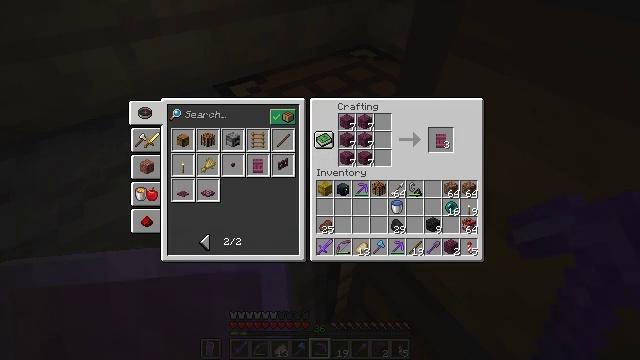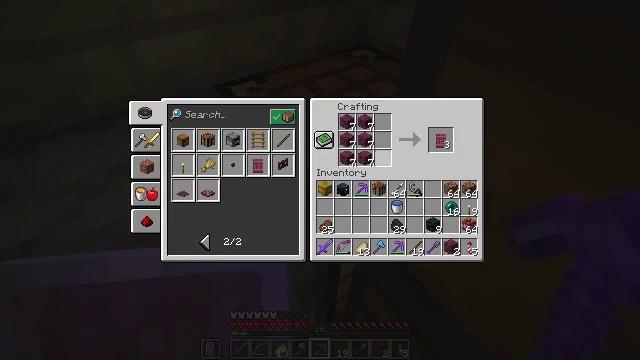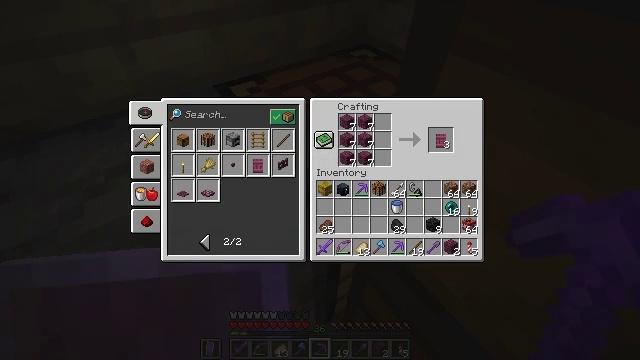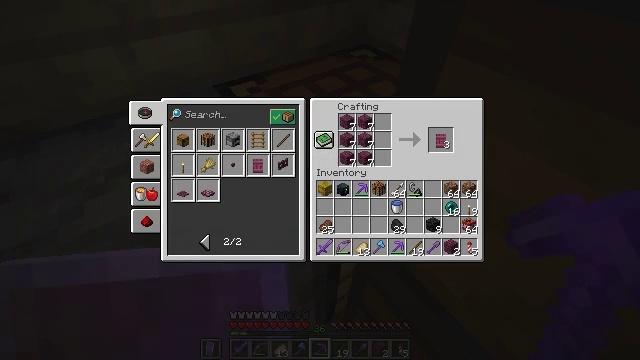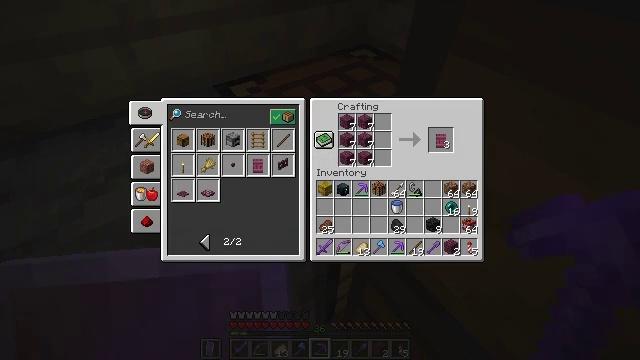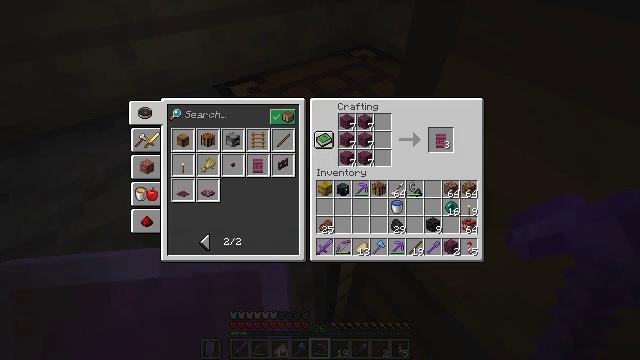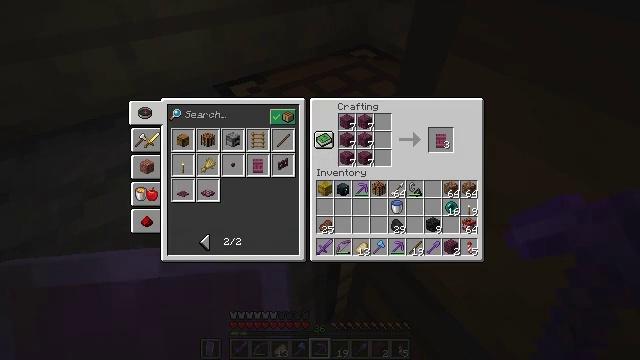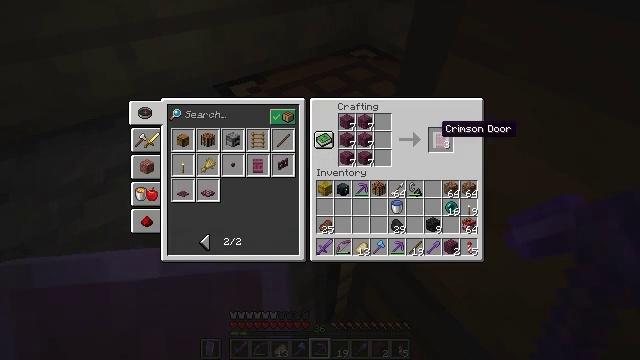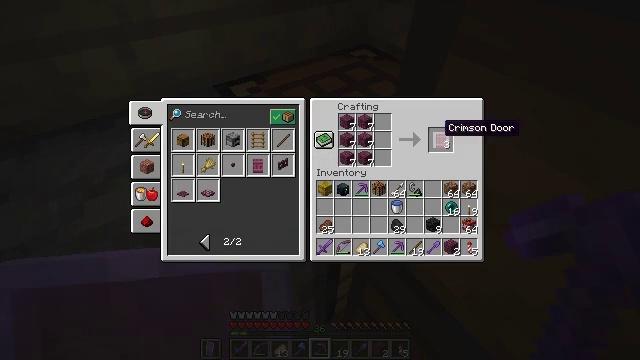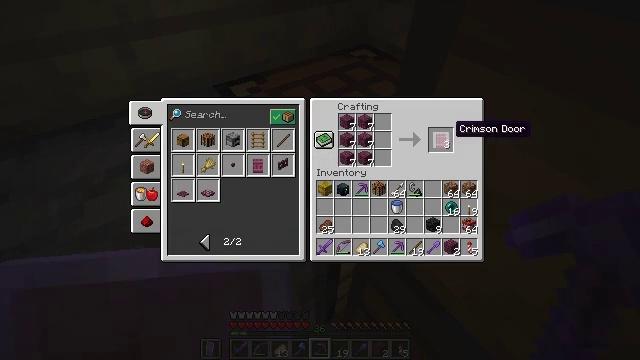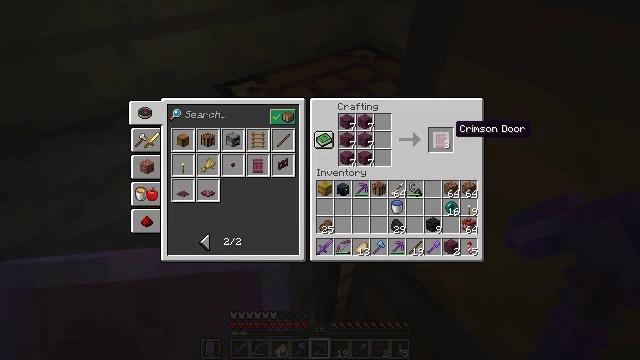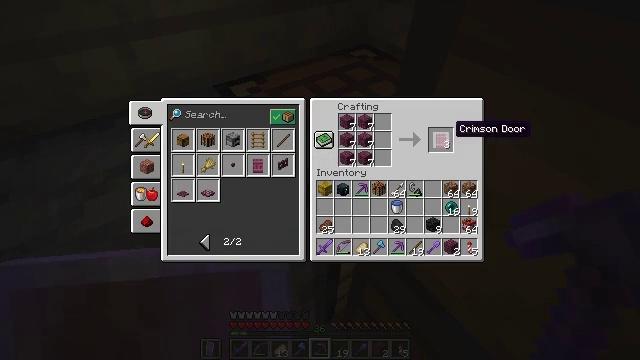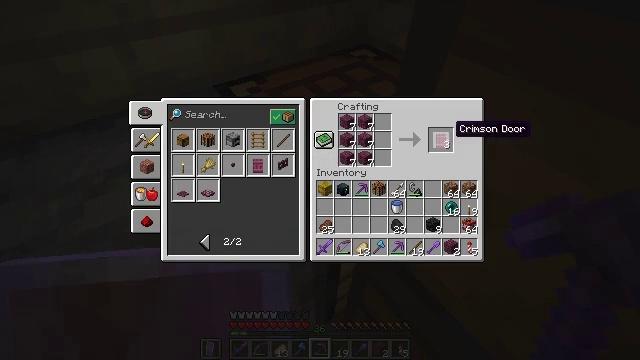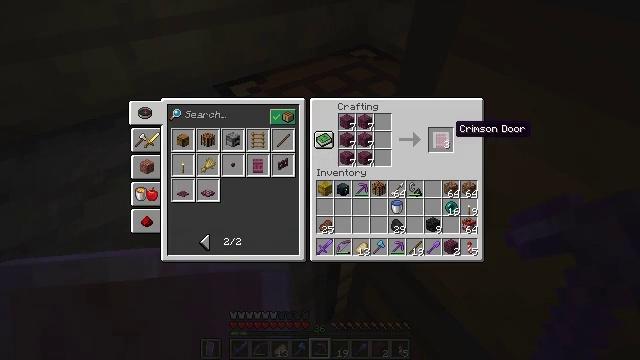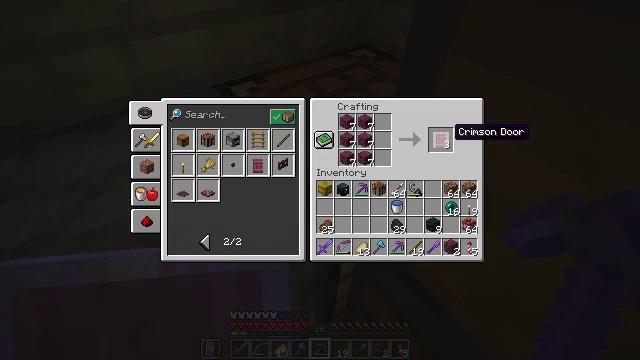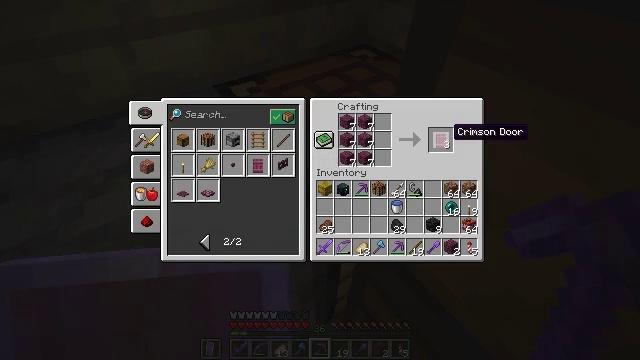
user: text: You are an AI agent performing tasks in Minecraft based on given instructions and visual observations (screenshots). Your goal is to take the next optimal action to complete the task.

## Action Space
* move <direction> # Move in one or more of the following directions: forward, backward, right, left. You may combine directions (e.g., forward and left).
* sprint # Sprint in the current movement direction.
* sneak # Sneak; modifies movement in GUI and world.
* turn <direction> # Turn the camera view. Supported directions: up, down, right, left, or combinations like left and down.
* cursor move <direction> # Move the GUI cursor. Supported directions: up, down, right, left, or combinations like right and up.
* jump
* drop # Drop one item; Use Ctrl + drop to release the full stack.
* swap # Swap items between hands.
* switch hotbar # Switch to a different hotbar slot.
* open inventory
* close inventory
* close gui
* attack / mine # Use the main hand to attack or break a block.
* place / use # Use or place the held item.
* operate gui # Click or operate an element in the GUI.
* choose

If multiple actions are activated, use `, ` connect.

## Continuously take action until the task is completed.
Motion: motion action
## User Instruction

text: craft item crimson door
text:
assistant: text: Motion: sneak, turn right and up
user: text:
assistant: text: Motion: sneak, turn right
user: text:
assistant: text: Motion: sneak, turn right
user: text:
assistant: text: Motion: sneak, turn right
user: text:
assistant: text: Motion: sneak, turn right
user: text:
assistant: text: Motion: sneak
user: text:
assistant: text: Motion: sneak, turn right
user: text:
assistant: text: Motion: sneak
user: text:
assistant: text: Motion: sneak, turn right
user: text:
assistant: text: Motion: sneak
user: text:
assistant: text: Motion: sneak
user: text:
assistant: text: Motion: sneak
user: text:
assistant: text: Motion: sneak
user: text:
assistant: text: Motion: sneak
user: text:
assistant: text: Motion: sneak
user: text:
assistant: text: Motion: sneak
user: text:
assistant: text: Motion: sneak, attack / mine
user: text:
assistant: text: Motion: sneak, attack / mine
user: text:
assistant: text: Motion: sneak, attack / mine
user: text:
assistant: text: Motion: sneak, attack / mine
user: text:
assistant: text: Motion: sneak, attack / mine
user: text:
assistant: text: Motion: sneak, attack / mine